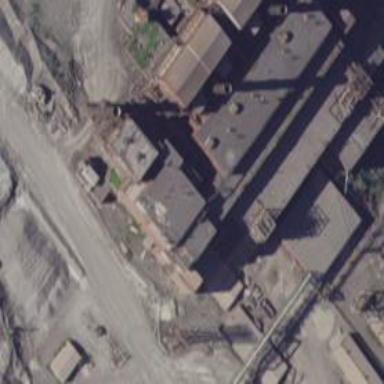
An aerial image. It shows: Industrial building.